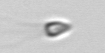
Label: flagellate